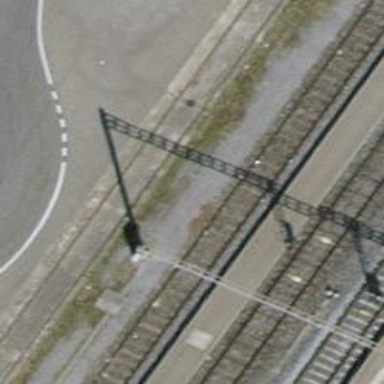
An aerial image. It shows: Railway stop with public transport stop position.